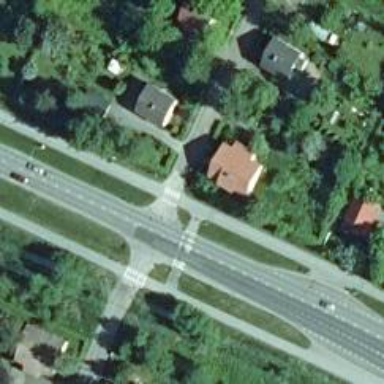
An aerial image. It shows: Marked crossing on the road.